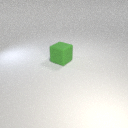
large green rubber cube